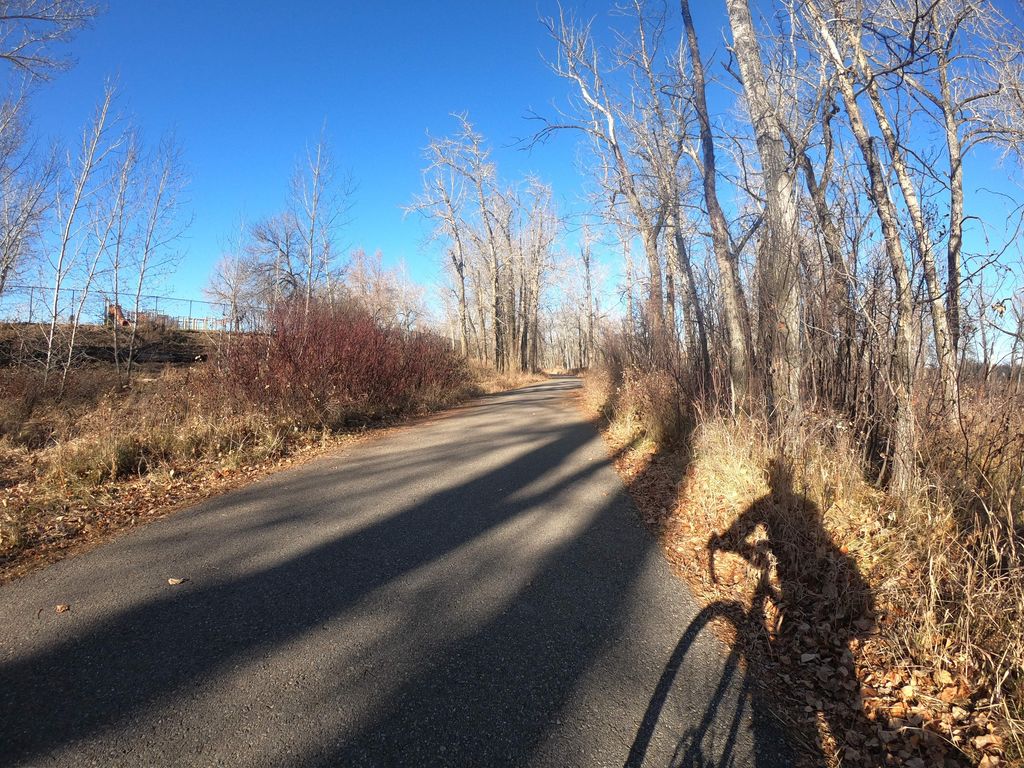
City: calgary